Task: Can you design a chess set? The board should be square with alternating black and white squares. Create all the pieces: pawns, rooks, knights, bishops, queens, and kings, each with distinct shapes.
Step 2613:
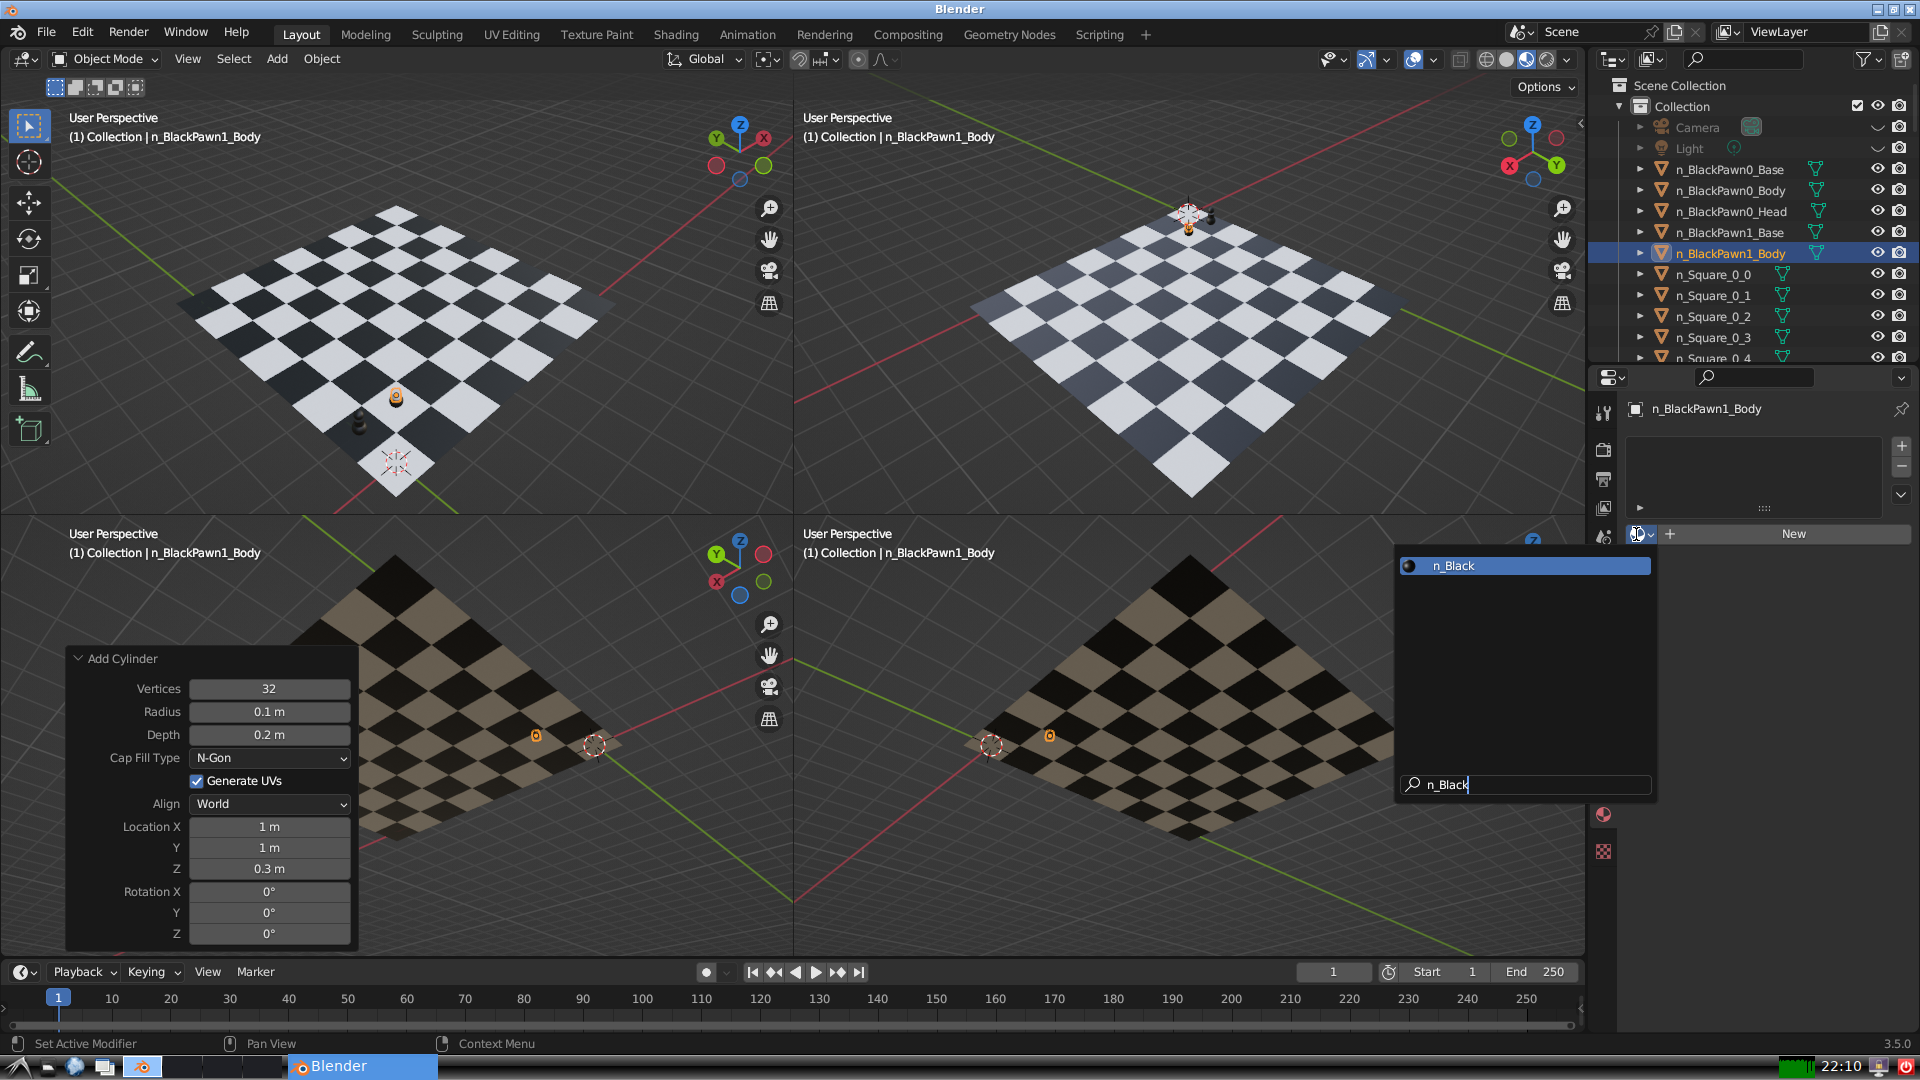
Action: {"key_press": ['Return']}